Question: I'm having a pretty weird bug occurring in my JS application on a random basis. Basically, the script fails to accurately compare two strings. More specifically, at times does not see two identical strings as identical: '('blah' == 'blah')' returns 'false'.
The funny thing is that on another try, the same two strings may be admitted to be identical (statement returns 'true'). I never managed to figure out the pattern. I've also tried to use '===' instead of '=='; this didn't help.
I couldn't think of a better way to demonstrate and prove this ridiculous bug other than by recording a screencast. So here it is: <URL>.
So what could possibly be the reason for this odd behaviour and how do I get around fixing it?
You can see the code with the comparison statement in the screencast. The 'params.givenAnswer' comes directly from the button text label:
'''
//*** Options for answering the card quiz
quizOptions = new Ext.Panel({
id: 'quizOptions',
[............]
listeners: {
el: {
scope: this,
tap: this.checkAnswer
}
}
});
checkAnswer: function(container, element) {
// Get the text value of the button clicked
var answer = Ext.fly(element).dom.innerText;
Ext.dispatch({
controller: 'Practice',
action: 'checkAnswer',
givenAnswer: answer
});
},
'''
Thank you @JAAulde and @Mike! I've tried to include the quotes and the var type in the logging and I got this result:

Now it's clear why the string comparison fails: there seem to be an extra line break of sorts in the first string. It's still very weird, since it didn't not appear as a blank new line in the previous logging, and most importantly, it appears there randomly (notice how 'Taiwan' was accepted this time without any problems).
I've included a simple line-break removal rule for the answer strings, and now everything seem to be working fine. Thanks a lot everyone!
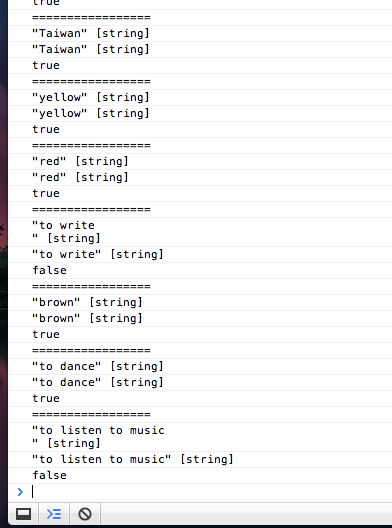
Answer: Using === is a strict equality comparison. This means that the data type and the contents are being compared. They both (data and type) must be the same to equal and return true.
When you switched your strict comparison to == the test should have worked even though the data types were different. It failed however because of the extra blank spaces.